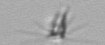
Label: Calciopappus